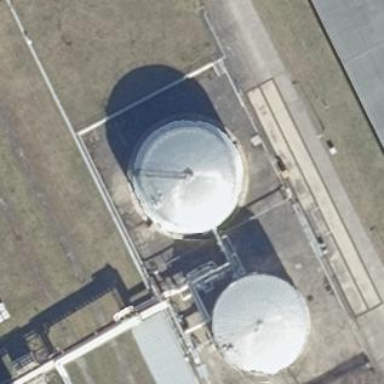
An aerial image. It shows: Service building with storage tank.